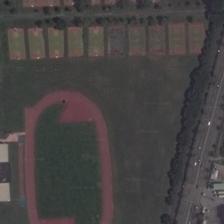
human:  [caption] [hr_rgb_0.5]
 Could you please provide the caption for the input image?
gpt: a playground with many basketball fields next to it is next to a road .

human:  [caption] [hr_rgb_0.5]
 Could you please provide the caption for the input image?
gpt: a playground with two rows of basketball fields next to it is beside a road .

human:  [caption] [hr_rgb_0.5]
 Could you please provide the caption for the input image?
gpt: a playground and two rows of basketball fields are near to a road .

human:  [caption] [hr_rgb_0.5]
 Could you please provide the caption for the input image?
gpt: in this large grass, there are many neatly arranged basketball courts and a football field .

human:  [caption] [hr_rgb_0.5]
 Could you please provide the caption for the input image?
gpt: a playground with many basketball fields next to it is next to a road .